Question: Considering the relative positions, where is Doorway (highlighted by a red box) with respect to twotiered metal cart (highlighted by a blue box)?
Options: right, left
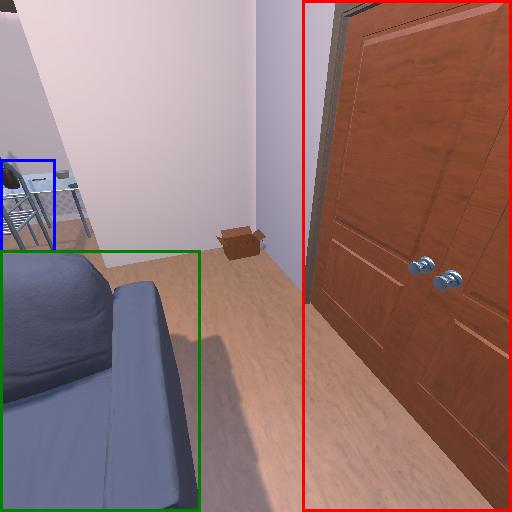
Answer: right